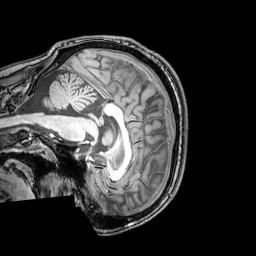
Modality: T1w
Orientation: sagittal
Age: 24
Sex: male
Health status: healthy
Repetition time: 0.081 s
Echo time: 0.037 s